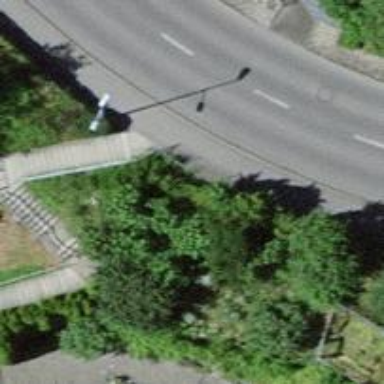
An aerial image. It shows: Kerb serving as barrier.